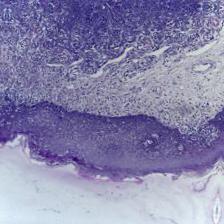
Diagnosis: Normal